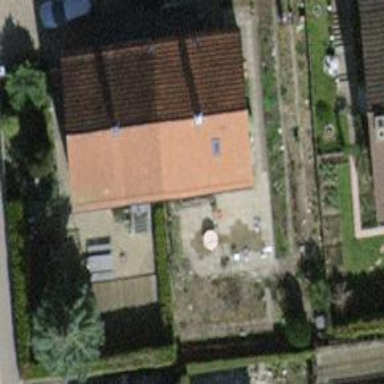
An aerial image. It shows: Building with tiled roof.